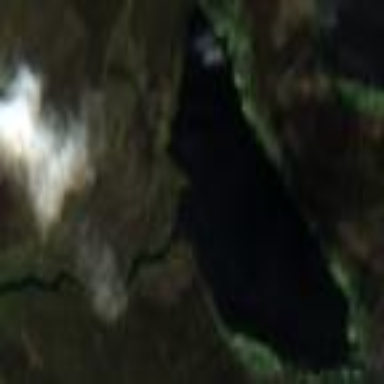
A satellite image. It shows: Beautiful lake surrounded by nature.